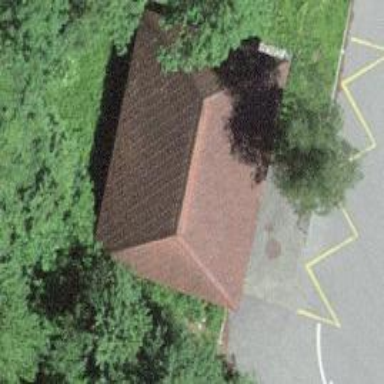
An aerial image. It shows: Building with hipped roof.